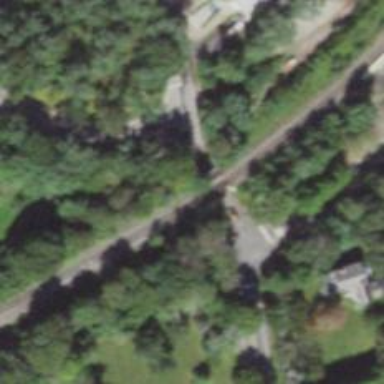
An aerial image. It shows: Abandoned railway siding.